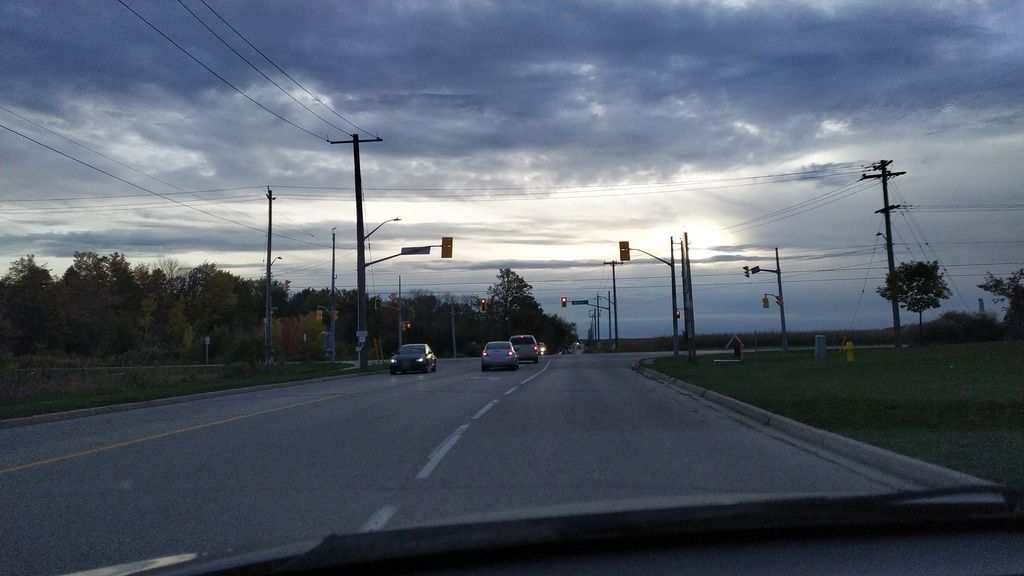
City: kitchener-waterloo